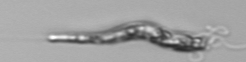
Label: Euglena